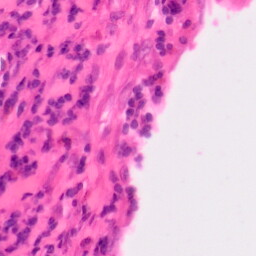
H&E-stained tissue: Colon